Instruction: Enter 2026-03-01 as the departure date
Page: home
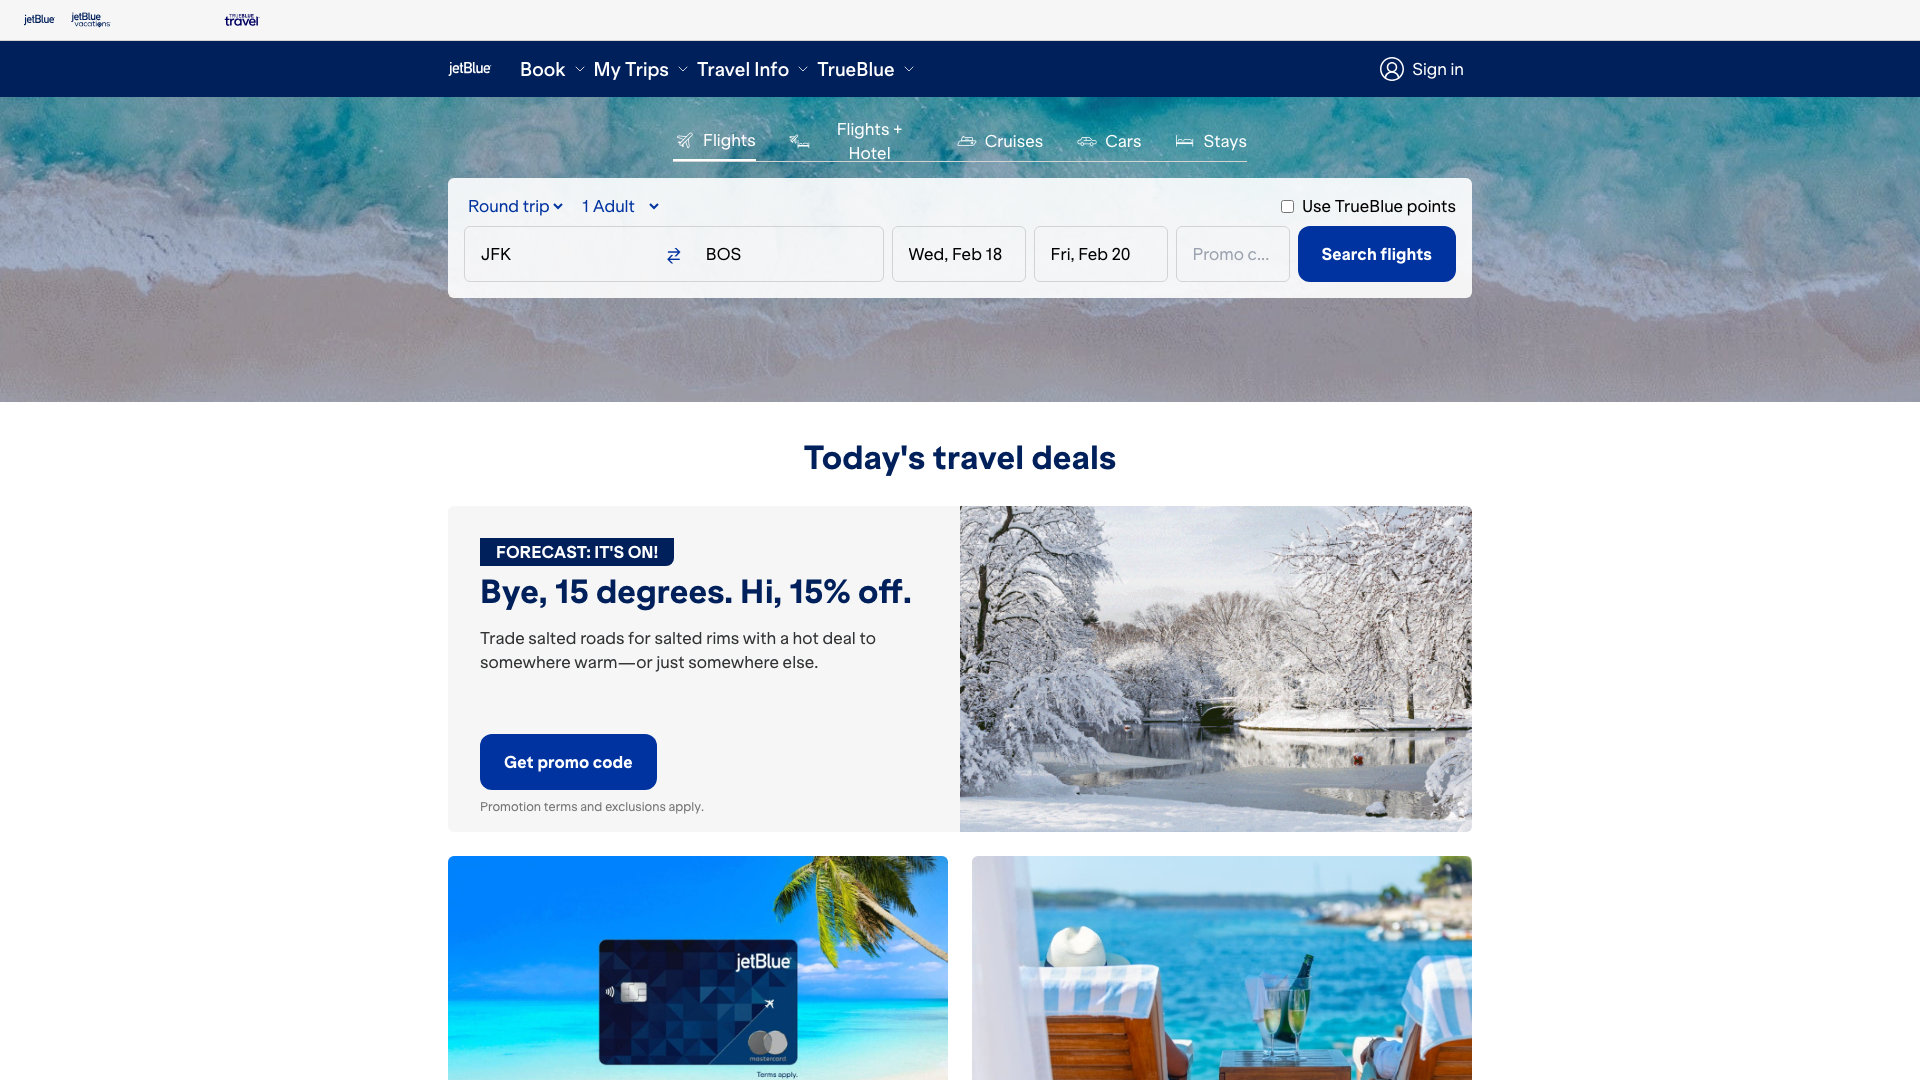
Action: type